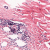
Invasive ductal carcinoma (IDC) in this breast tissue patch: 1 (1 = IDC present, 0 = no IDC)